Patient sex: F
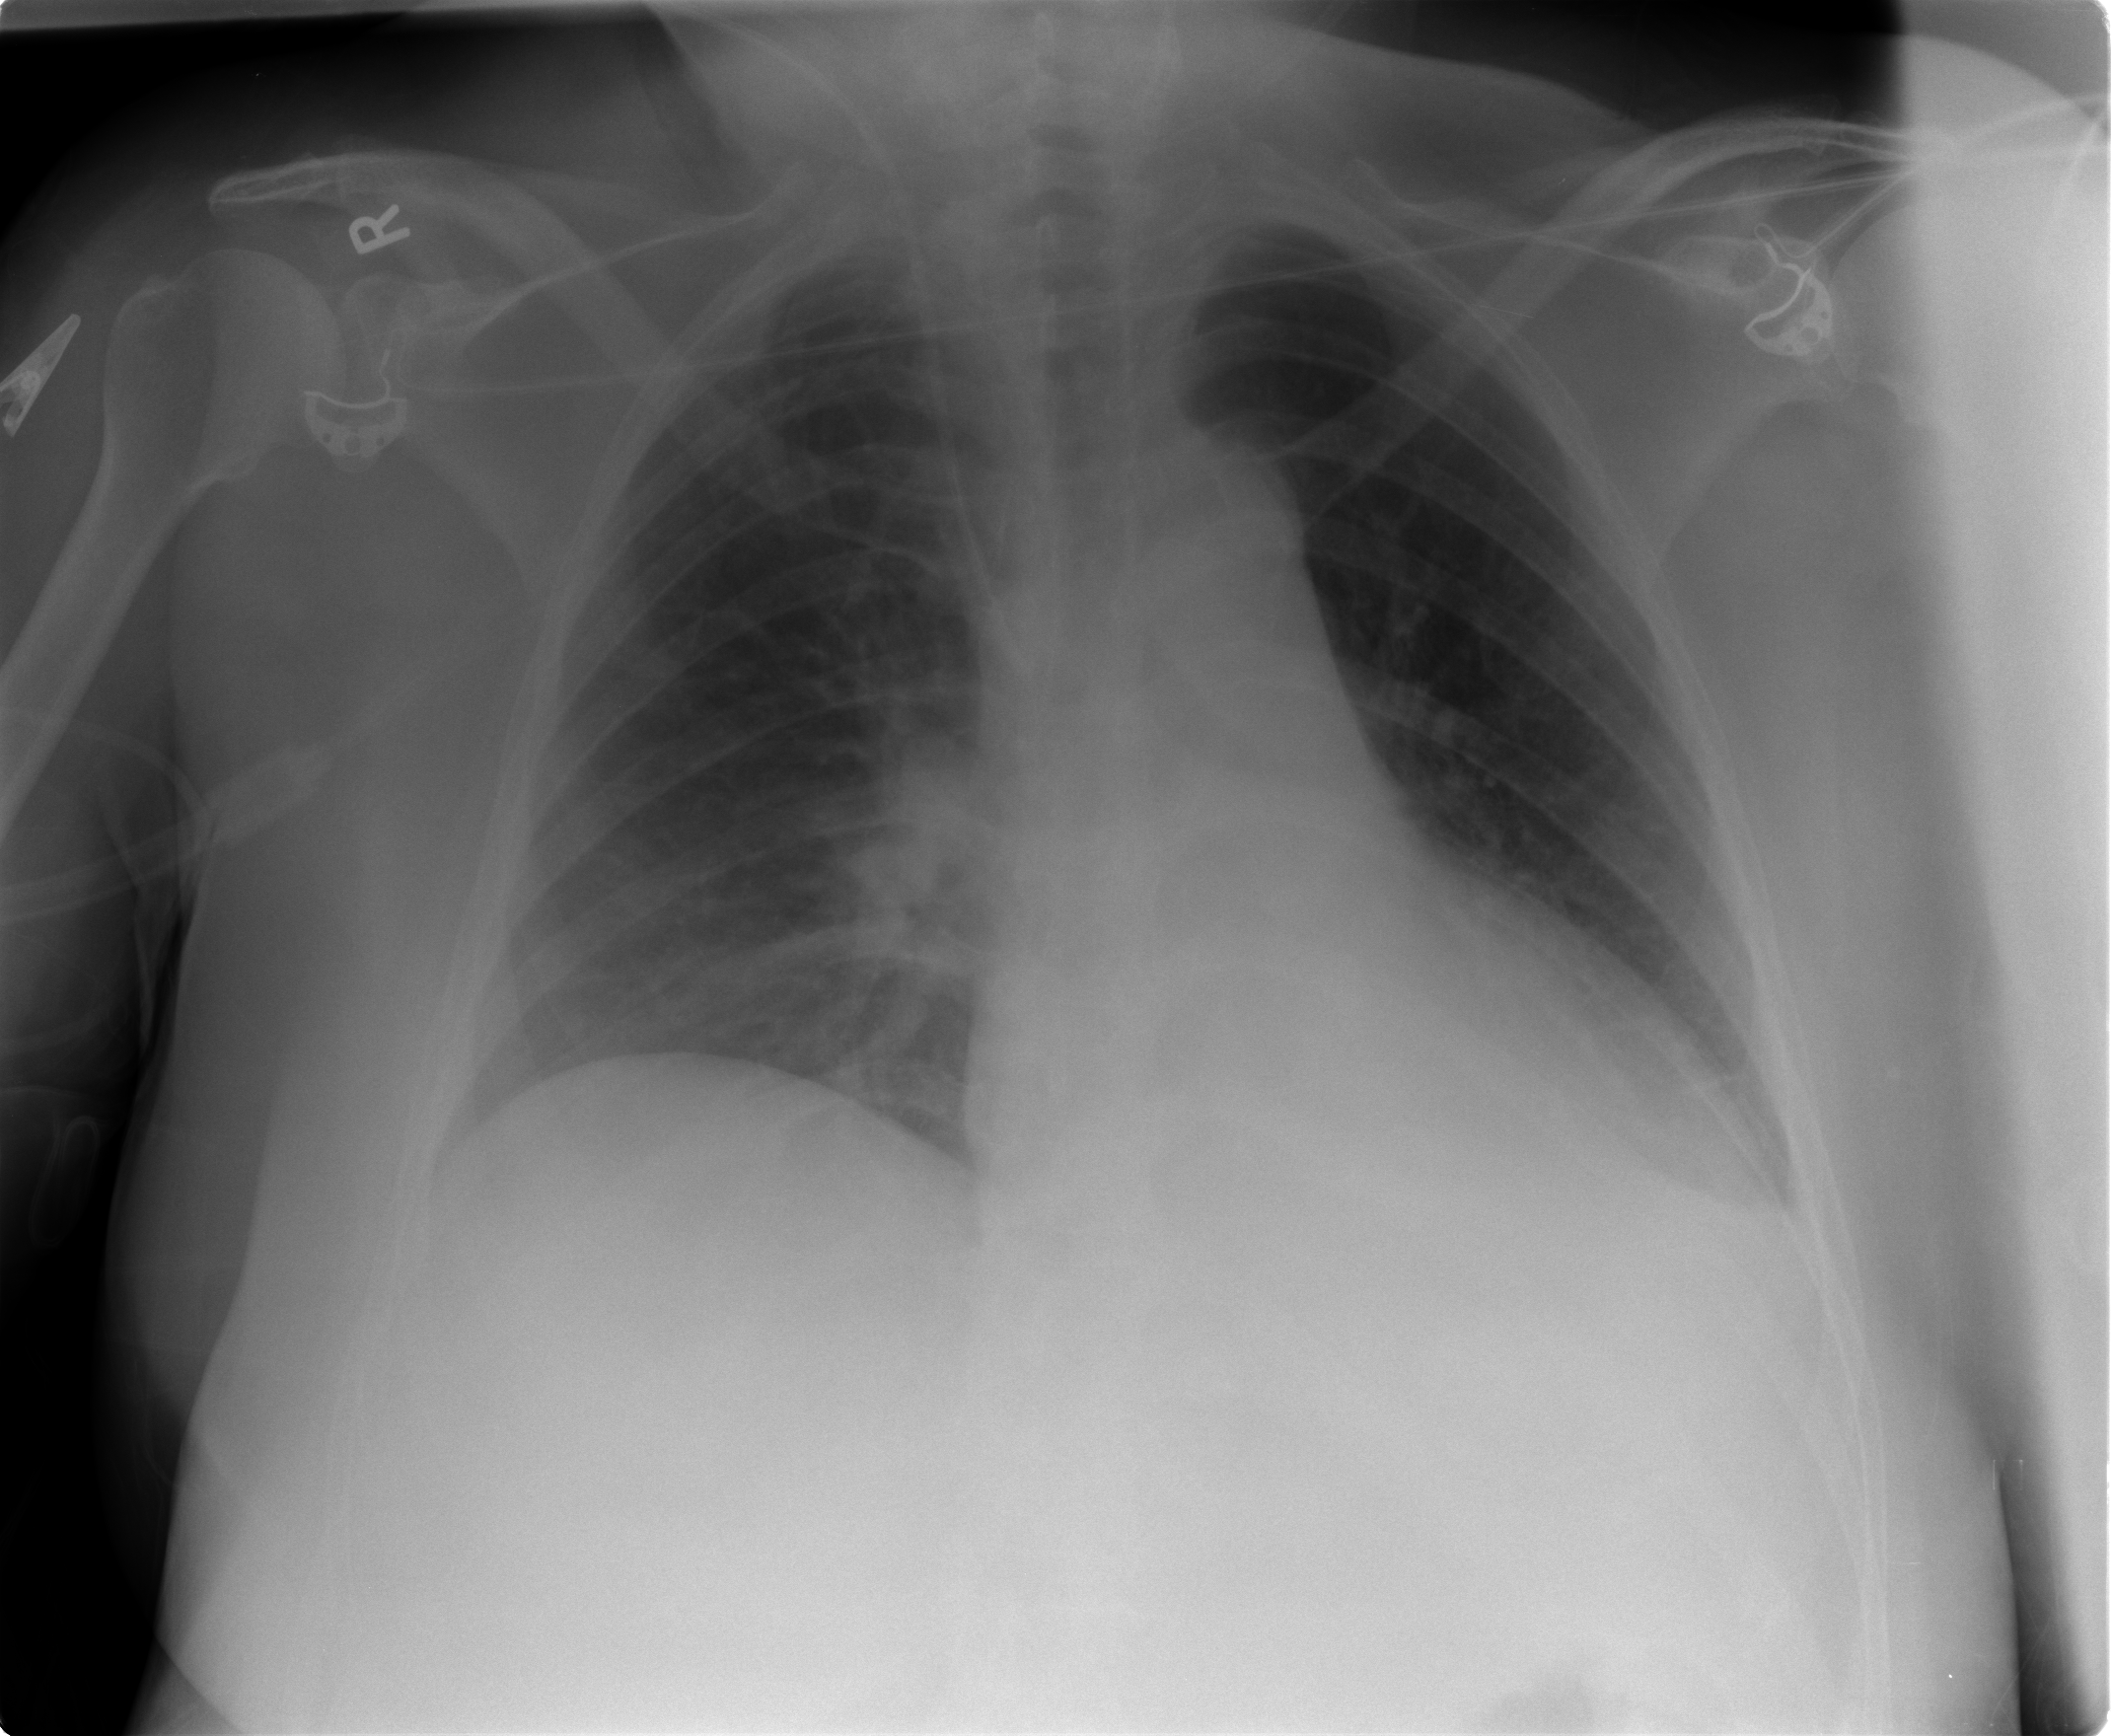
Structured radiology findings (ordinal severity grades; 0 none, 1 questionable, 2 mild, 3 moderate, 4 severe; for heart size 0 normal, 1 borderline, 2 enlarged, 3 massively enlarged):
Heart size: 1
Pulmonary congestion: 0
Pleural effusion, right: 0
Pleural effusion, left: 1
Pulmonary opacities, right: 0
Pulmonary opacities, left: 0
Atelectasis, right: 1
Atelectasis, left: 2